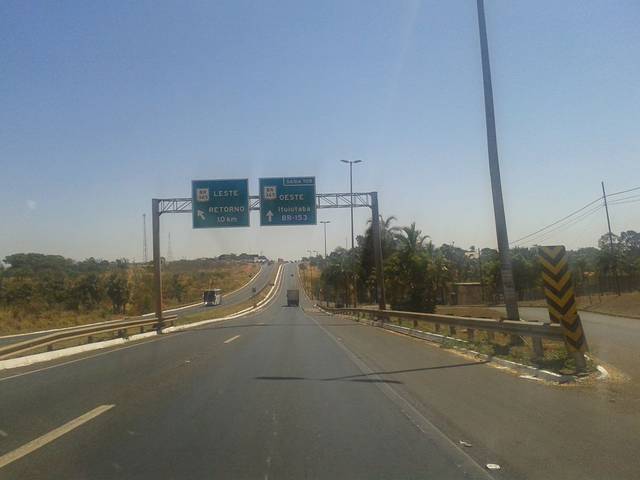
Region: Brazil
Coordinates: -18.902, -48.347